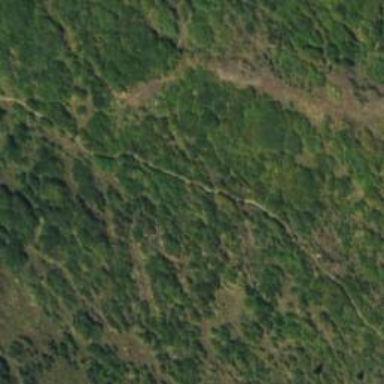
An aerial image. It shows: Path designated as standard/terra trail by the US Forest Service.